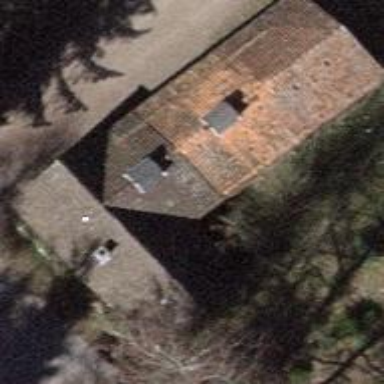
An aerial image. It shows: Cabin is depicted in the image.